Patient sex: M
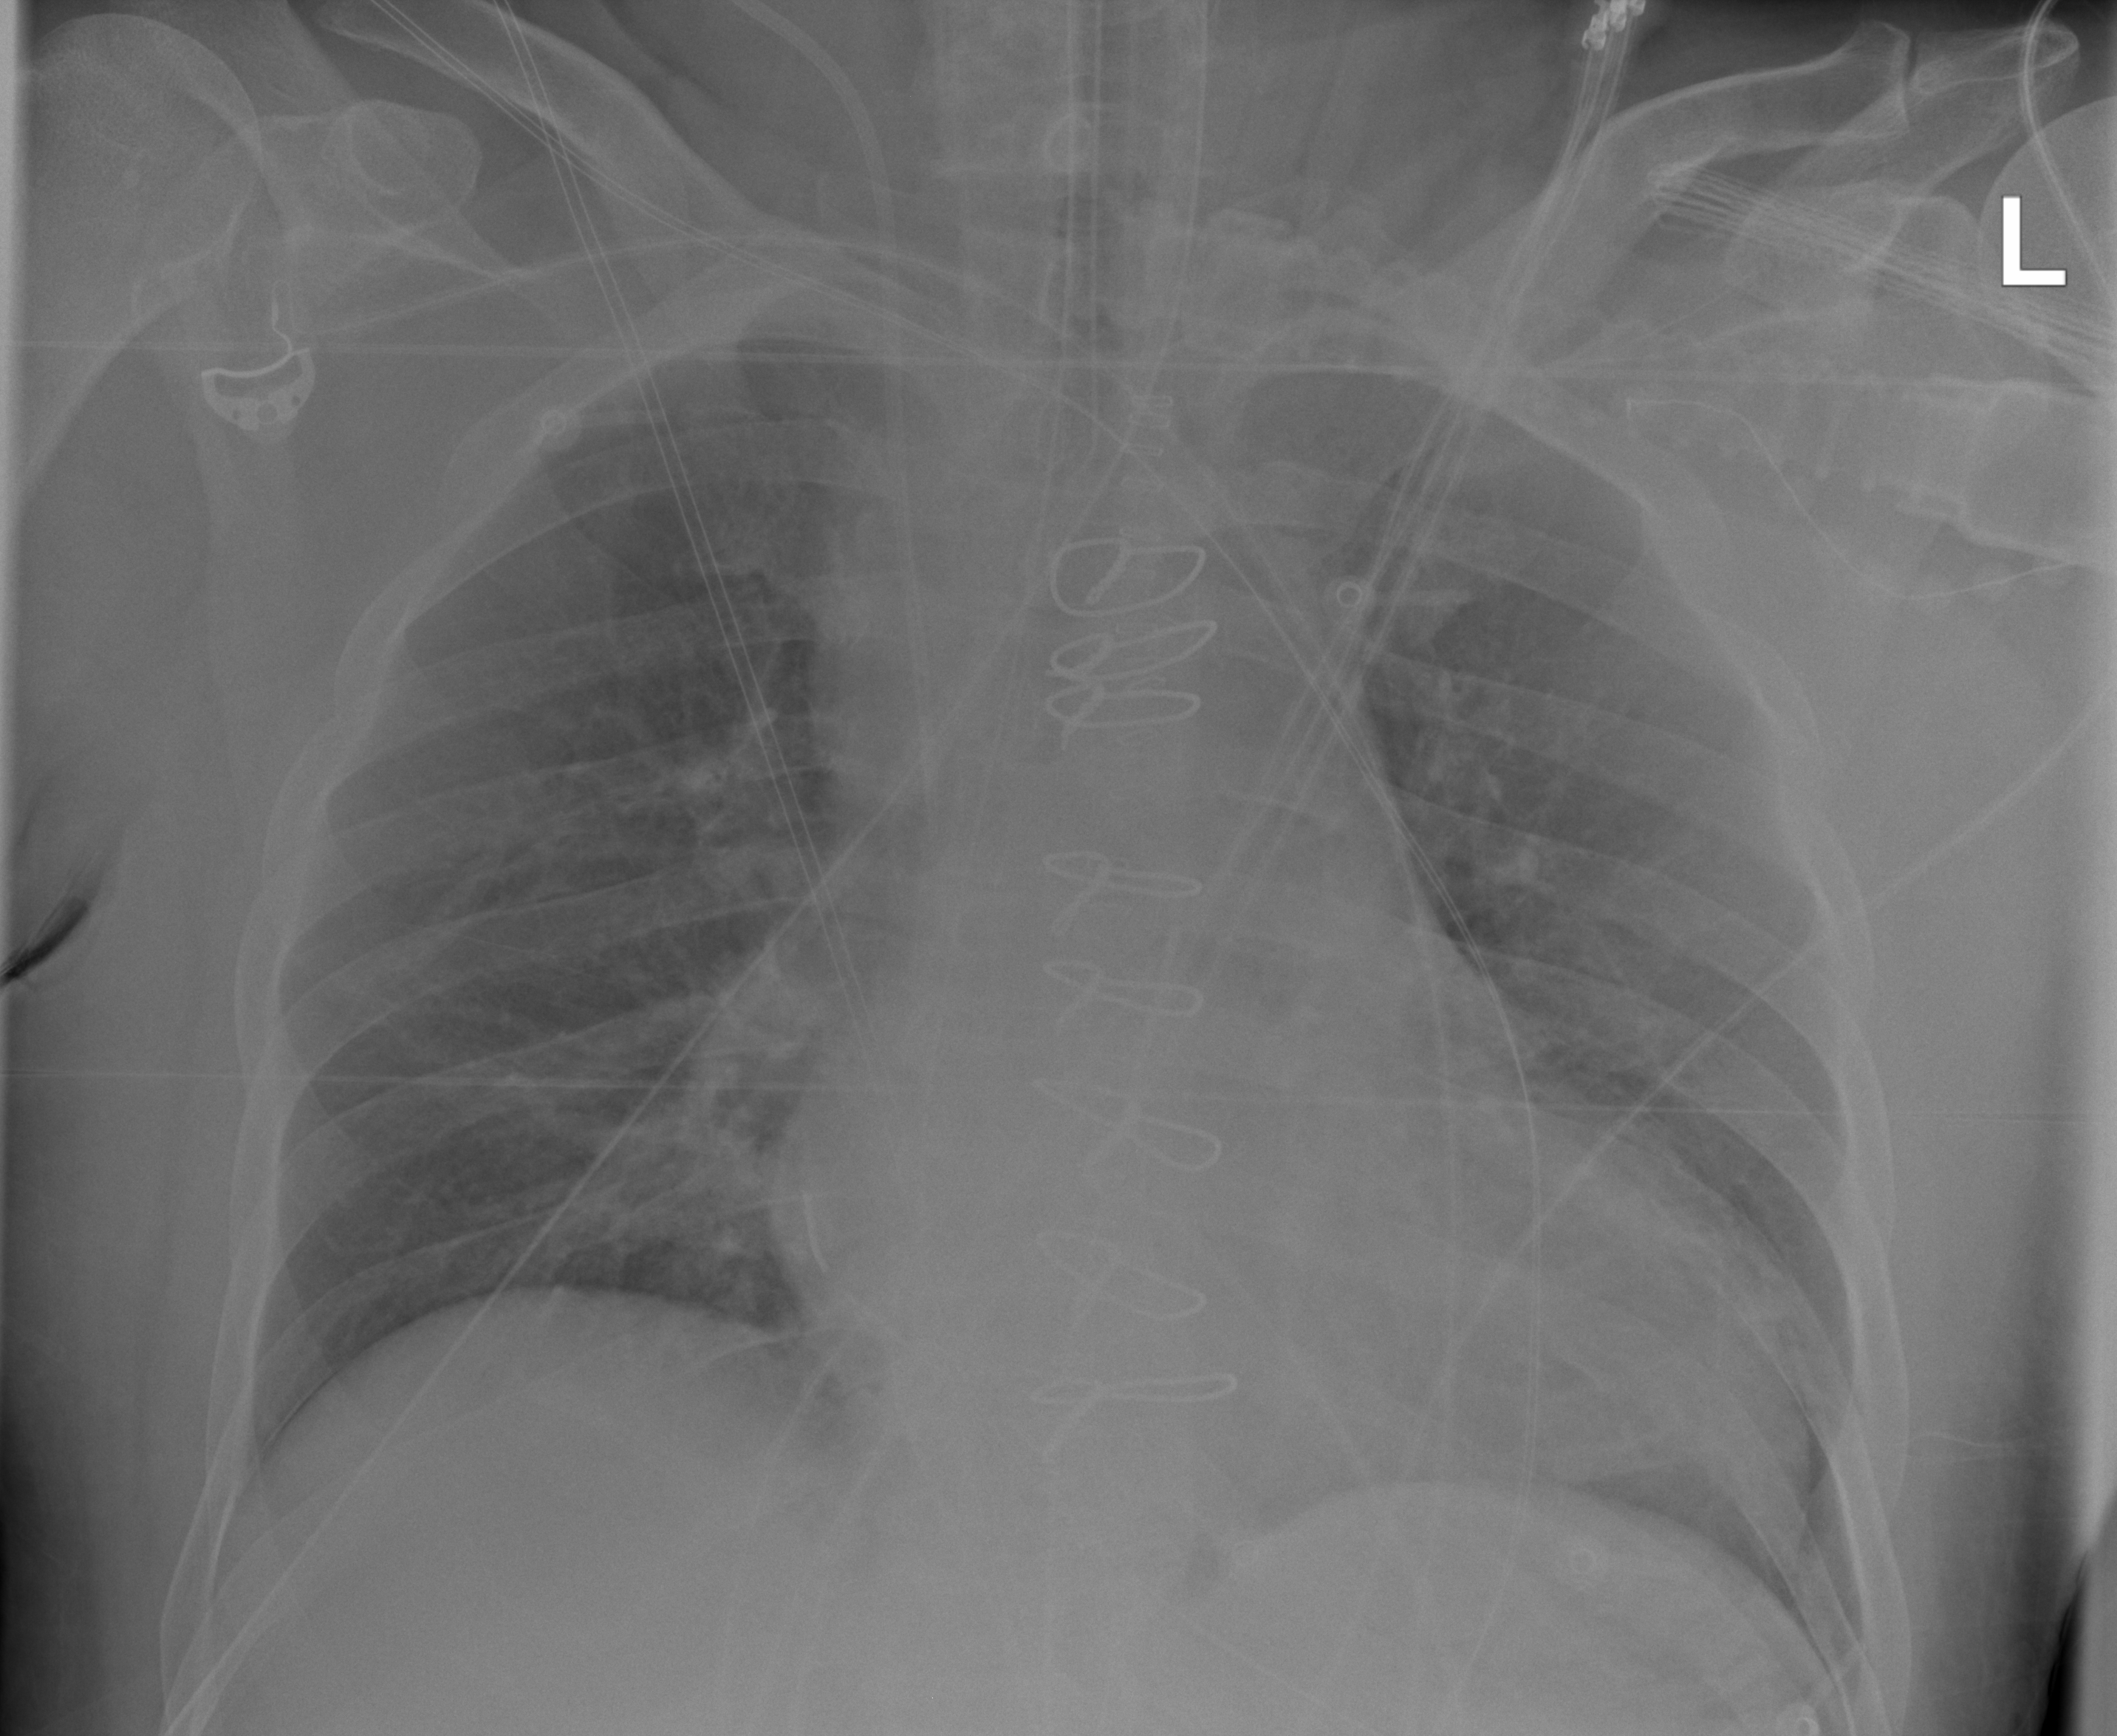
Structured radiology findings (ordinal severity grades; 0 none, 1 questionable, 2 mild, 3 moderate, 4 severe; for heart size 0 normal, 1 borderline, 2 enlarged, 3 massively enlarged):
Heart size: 2
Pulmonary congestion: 1
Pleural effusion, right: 0
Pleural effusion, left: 0
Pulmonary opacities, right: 0
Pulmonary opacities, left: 0
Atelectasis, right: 2
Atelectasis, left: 2